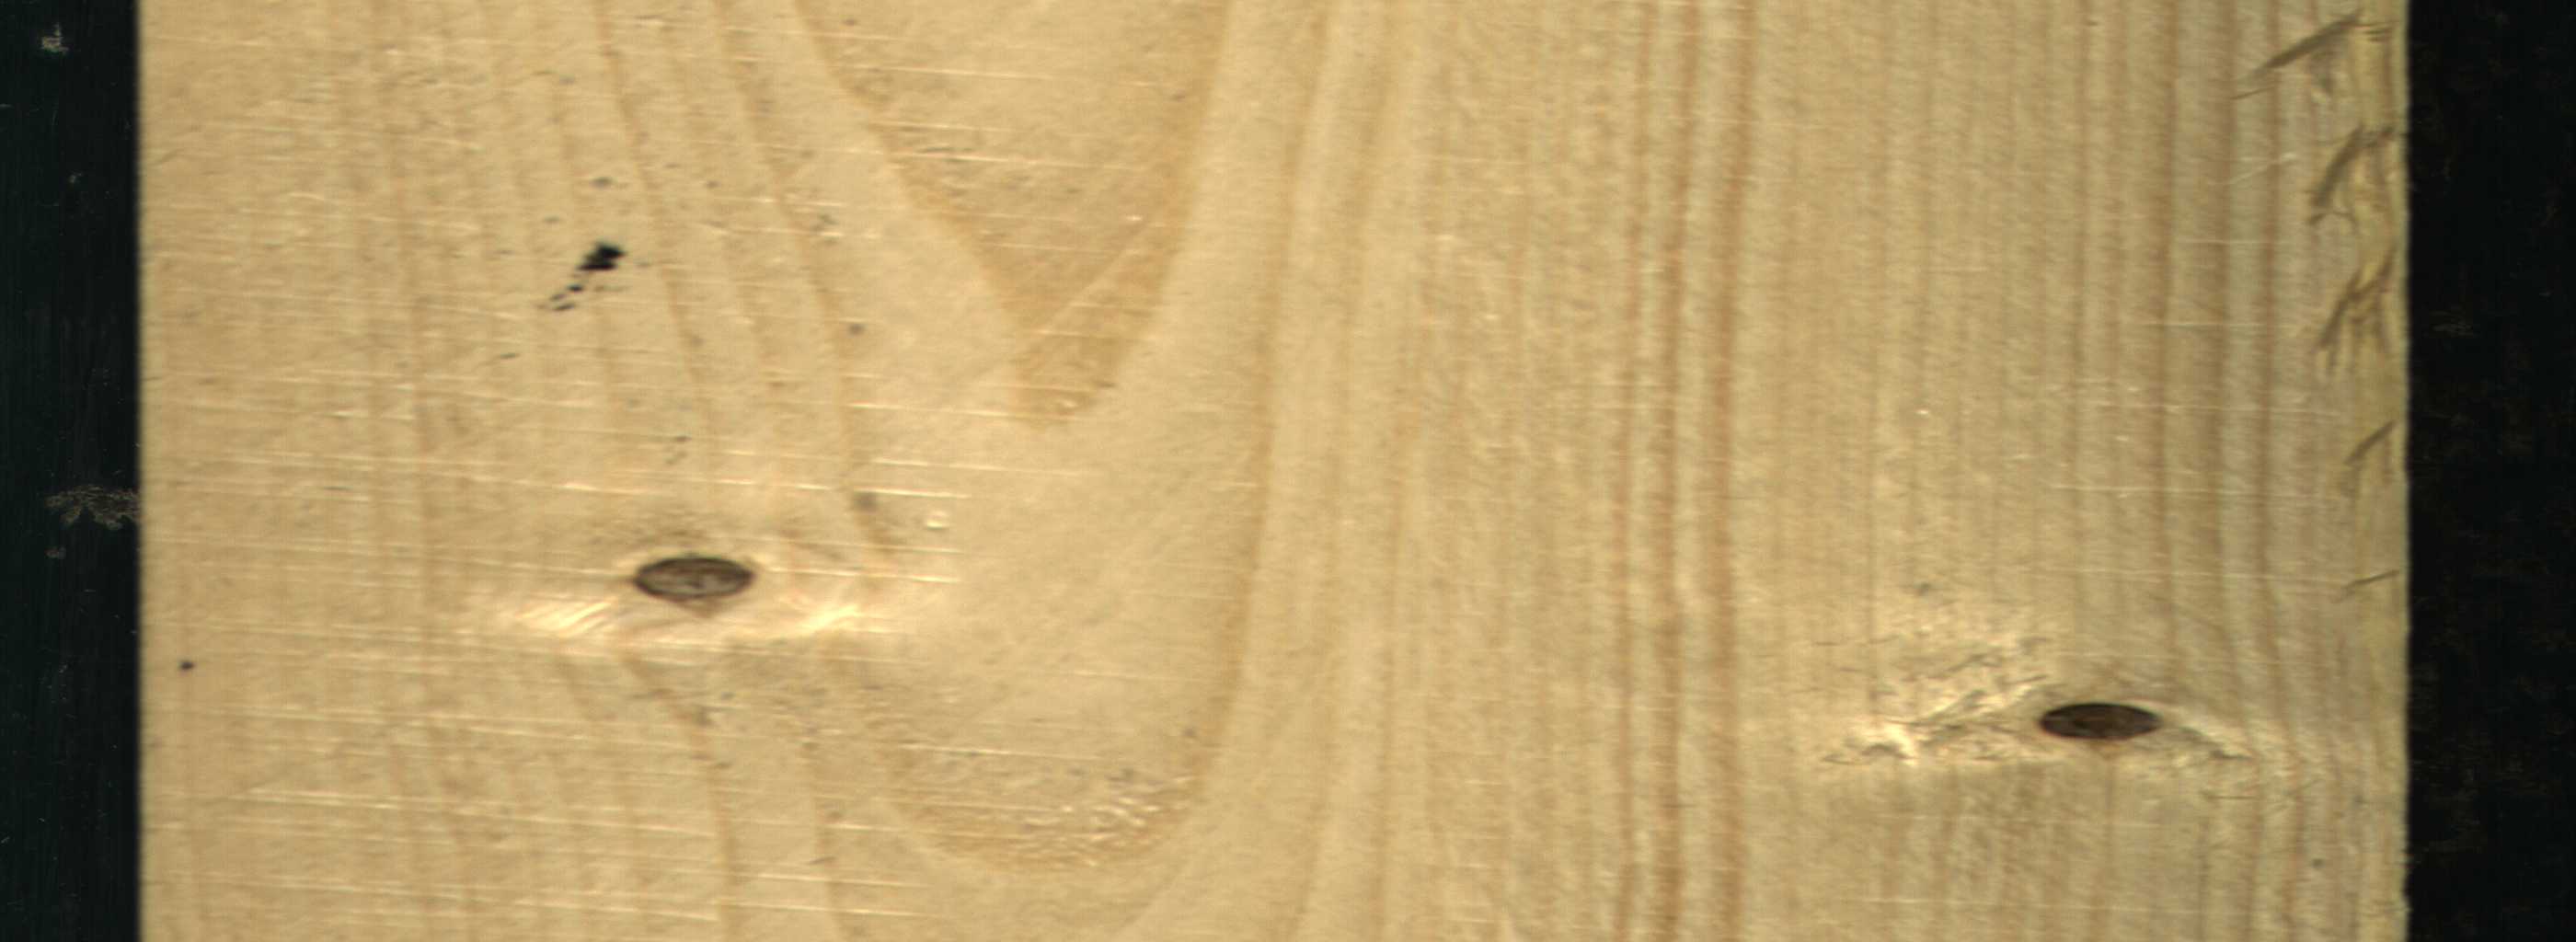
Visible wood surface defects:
Dead_Knot
Dead_Knot